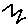
Label: zigzag